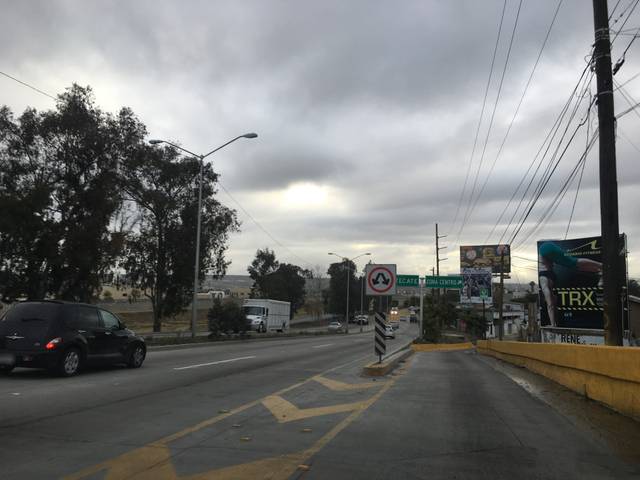
Region: Mexico
Coordinates: 32.539, -117.063